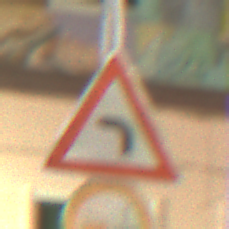
Verkehrszeichen: KurveLinks
Zusatzzeichen unten: VerbotUeberholenEinspurigeFahrzeuge
Umgebung: Outdoor, Urban
Tageszeit: Night
Wetter: PartlyCloudy
Licht: Artificial
Jahreszeit: NotSpecified
Kontrast: HighContrast